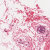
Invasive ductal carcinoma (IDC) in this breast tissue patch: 0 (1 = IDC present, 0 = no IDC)